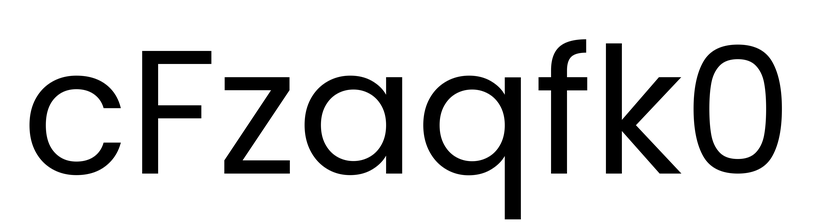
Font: Poppins-Regular